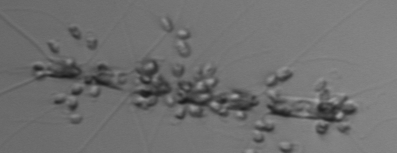
Label: Chaetoceros_didymus_TAG_external_flagellate